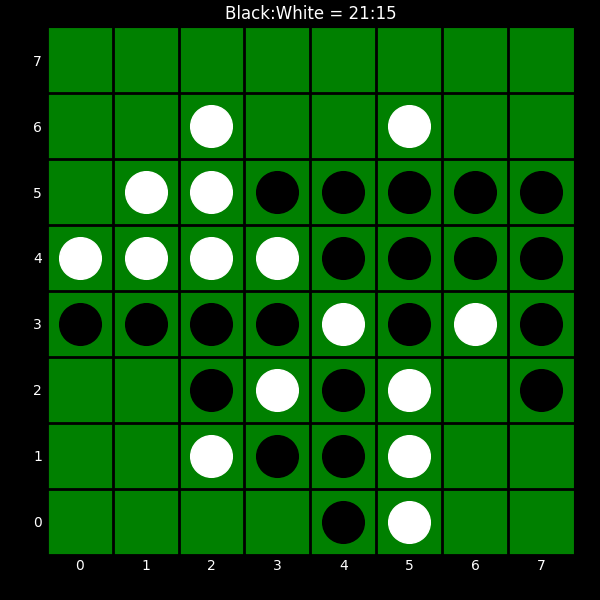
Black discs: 21
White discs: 15